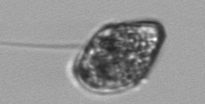
Label: Gyrodinium